Field crop: maize
Growth stage: 2
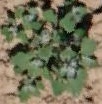
Species: chenopodium